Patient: sex F, age 65
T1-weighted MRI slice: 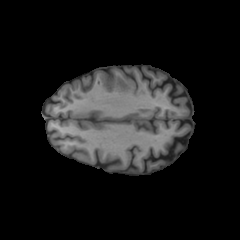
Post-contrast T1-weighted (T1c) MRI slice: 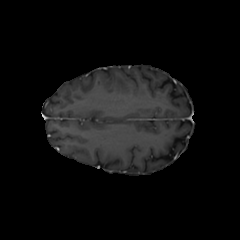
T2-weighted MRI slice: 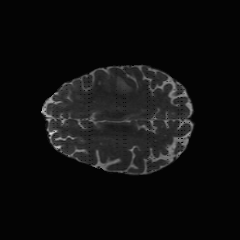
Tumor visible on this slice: yes
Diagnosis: Glioblastoma, IDH-wildtype
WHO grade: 4